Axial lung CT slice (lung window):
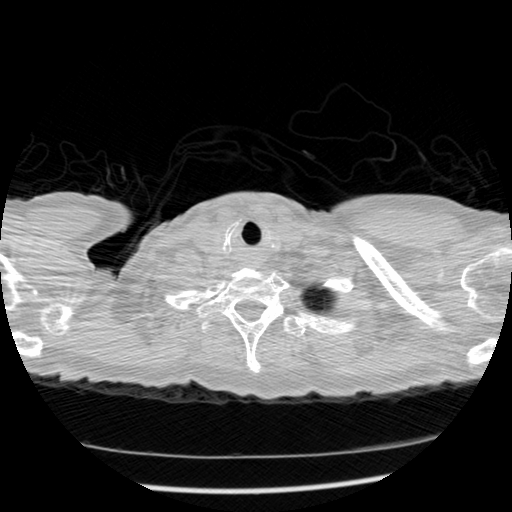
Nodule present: no